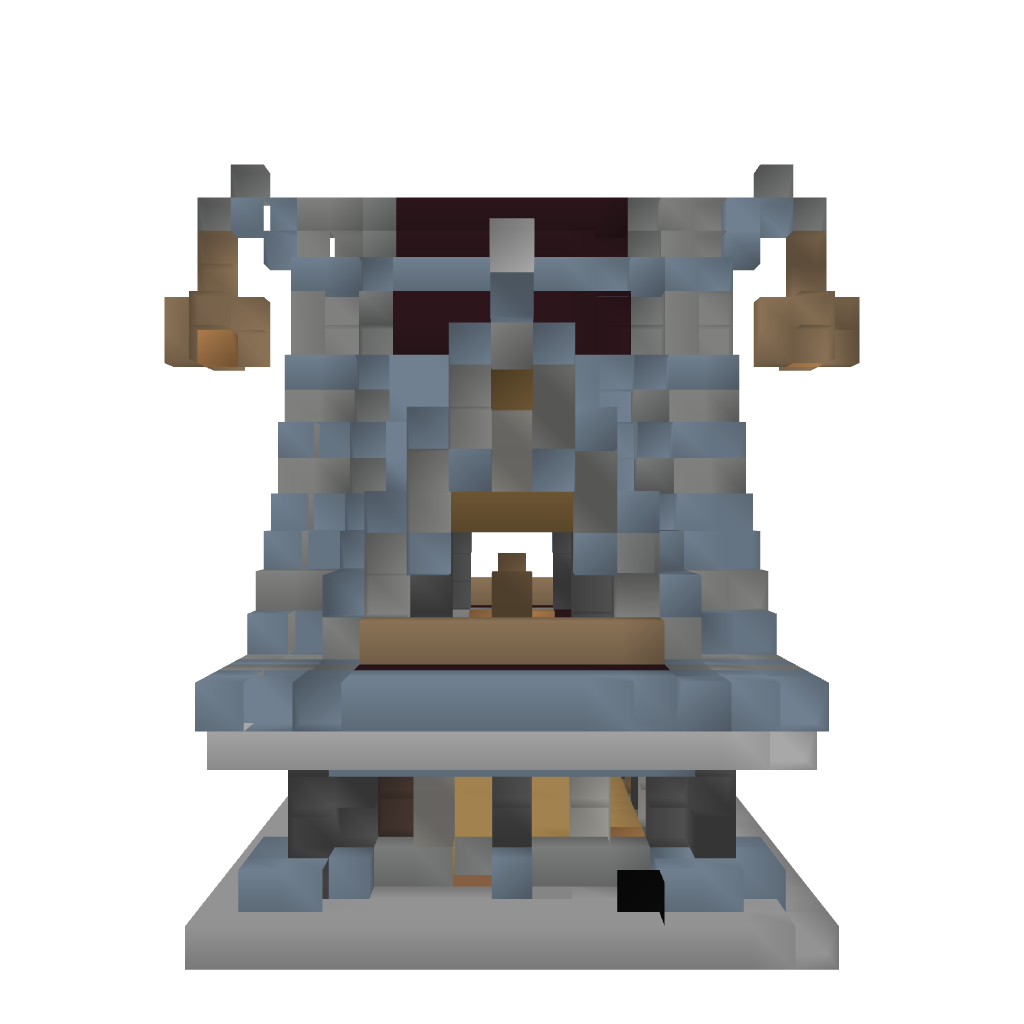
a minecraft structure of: EuroAsian Style home